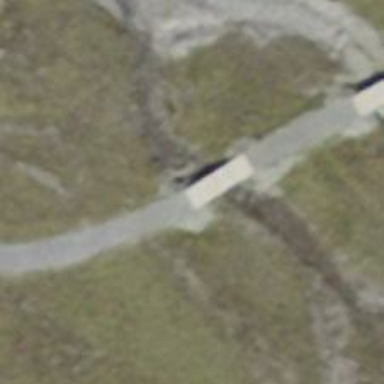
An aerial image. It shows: Footway bridge.